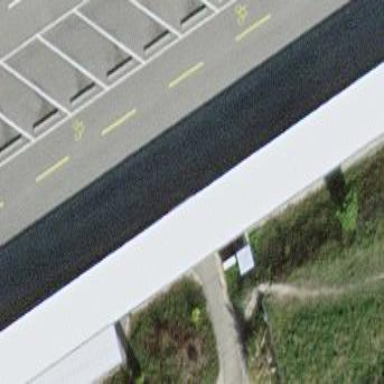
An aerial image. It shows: Shelter for public transportation.